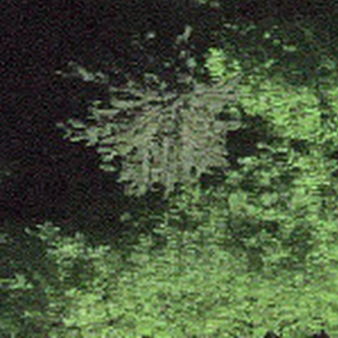
Label: other